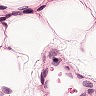
Metastatic tissue present: no